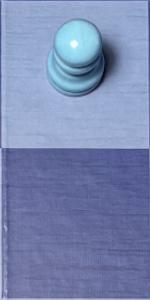
Label: Empty